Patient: sex F, age 73
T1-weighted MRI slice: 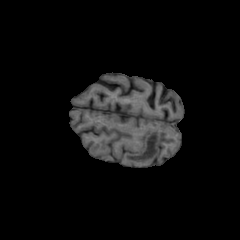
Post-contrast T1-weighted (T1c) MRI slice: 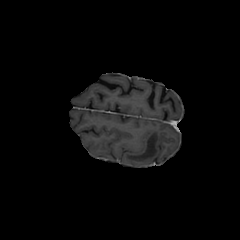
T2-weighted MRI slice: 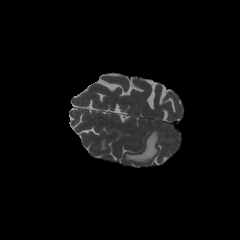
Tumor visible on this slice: yes
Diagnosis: Glioblastoma, IDH-wildtype
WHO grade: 4